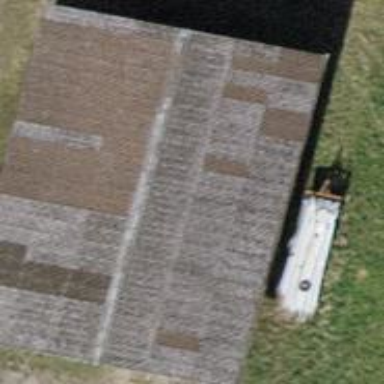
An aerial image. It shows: Shed.